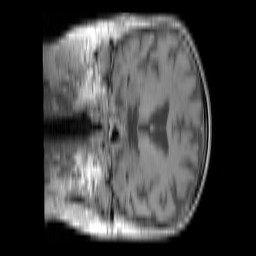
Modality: T1w
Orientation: coronal
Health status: ill
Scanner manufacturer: siemens
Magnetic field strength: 3 T
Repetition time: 0.44 s
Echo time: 0.00266 s